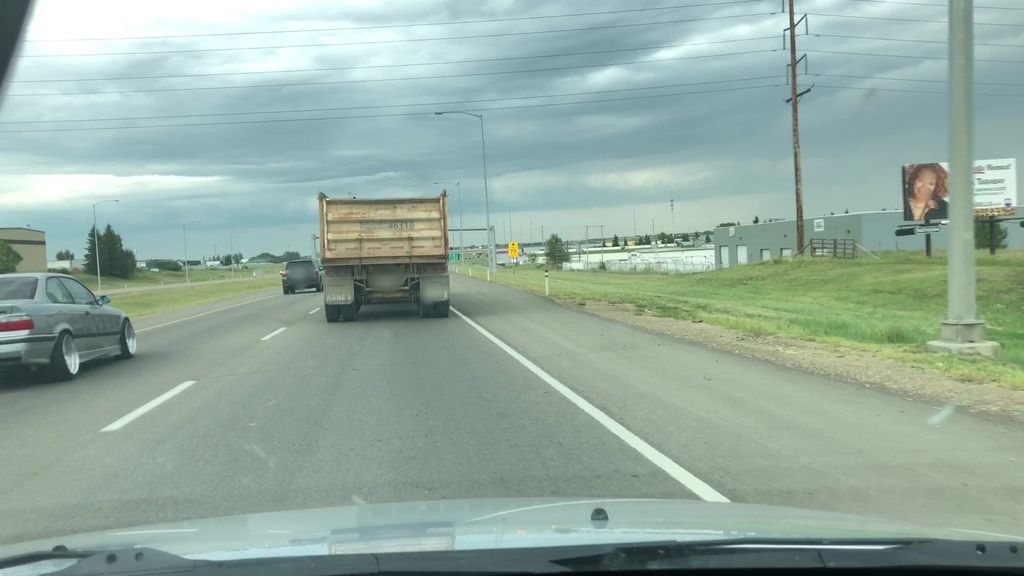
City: edmonton